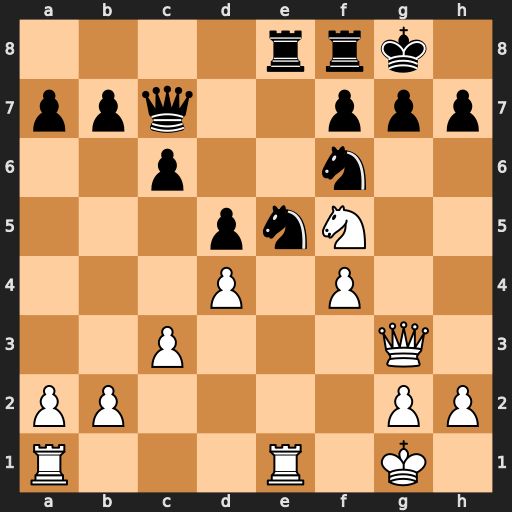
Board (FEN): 4rrk1/ppq2ppp/2p2n2/3pnN2/3P1P2/2P3Q1/PP4PP/R3R1K1
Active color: w
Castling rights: -
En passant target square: -
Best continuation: Qxg7#